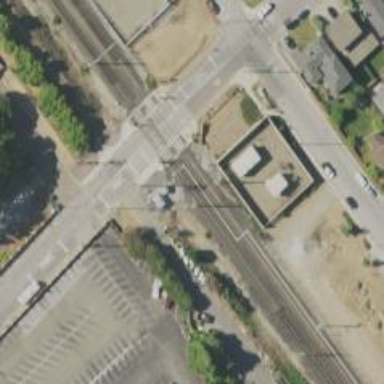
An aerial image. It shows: Railway level crossing.